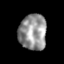
Tissue: lung
Cell type: Epithelial cells
Senescence score: 0.5617
Nuclear area (px): 958
Mean DAPI intensity: 149.574